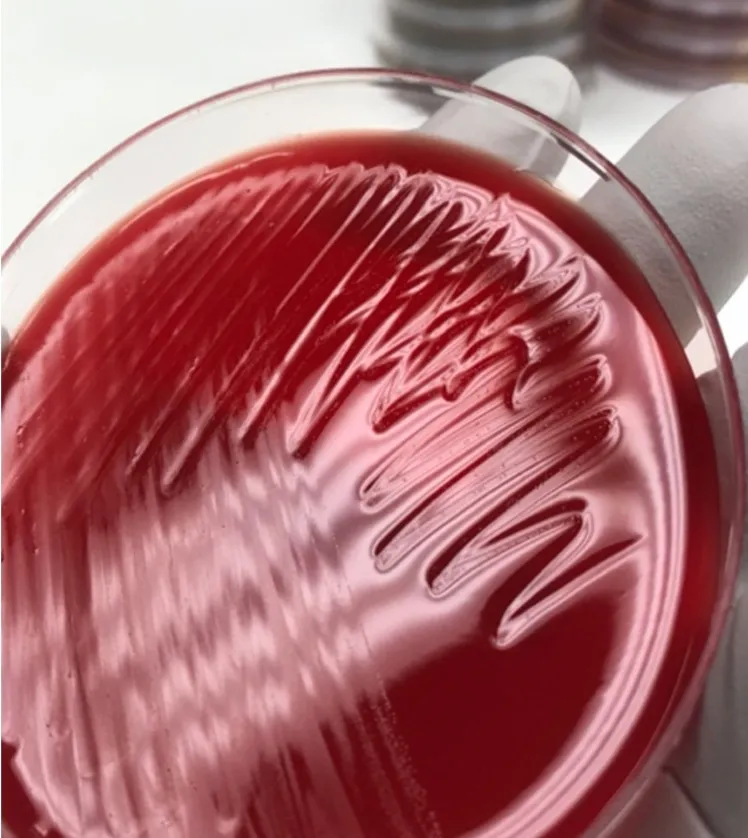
Pinpoint colonies visible on CDC anaerobic agar.
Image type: pathology (gram)